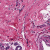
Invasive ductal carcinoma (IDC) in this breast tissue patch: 0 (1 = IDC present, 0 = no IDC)